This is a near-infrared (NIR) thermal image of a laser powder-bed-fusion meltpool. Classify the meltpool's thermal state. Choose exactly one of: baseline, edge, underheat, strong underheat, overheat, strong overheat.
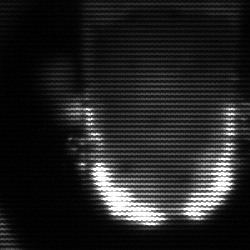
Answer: baseline